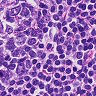
Metastatic tissue present: no